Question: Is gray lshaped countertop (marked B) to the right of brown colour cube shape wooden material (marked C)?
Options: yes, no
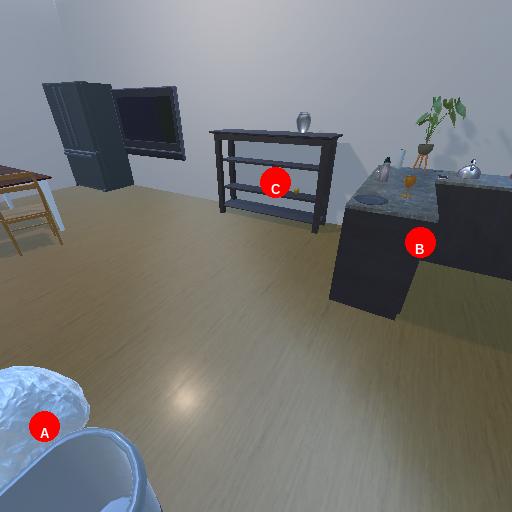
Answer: yes